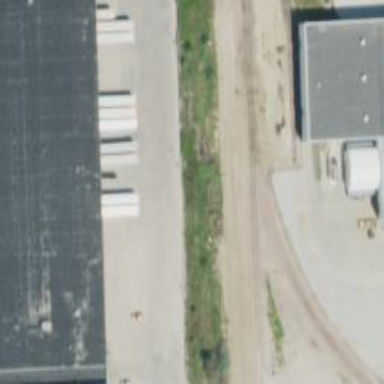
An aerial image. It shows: Abandoned railway spur.